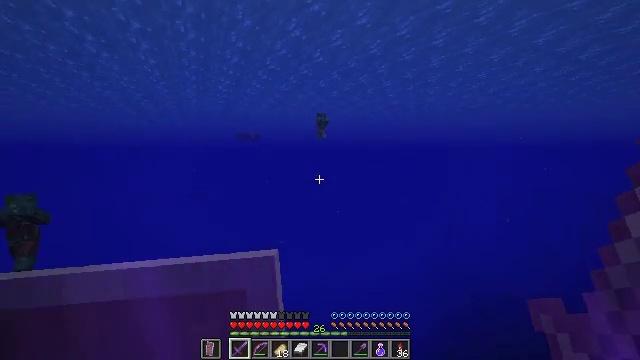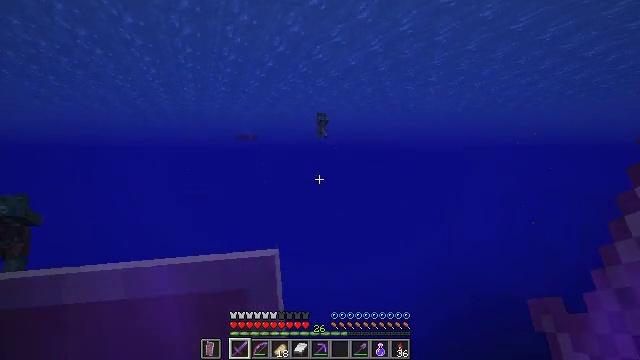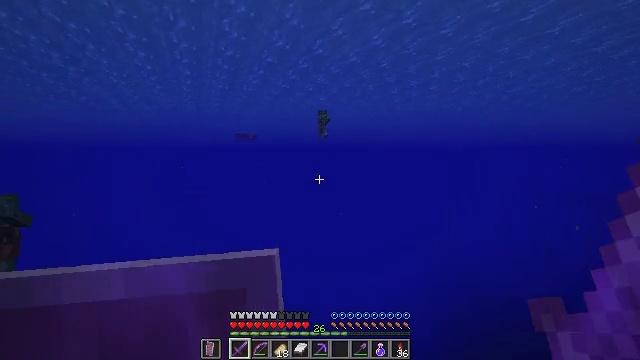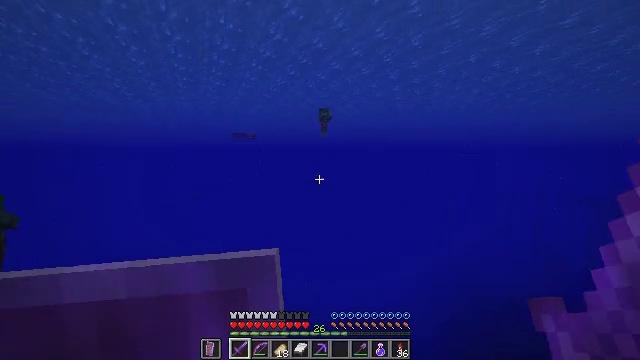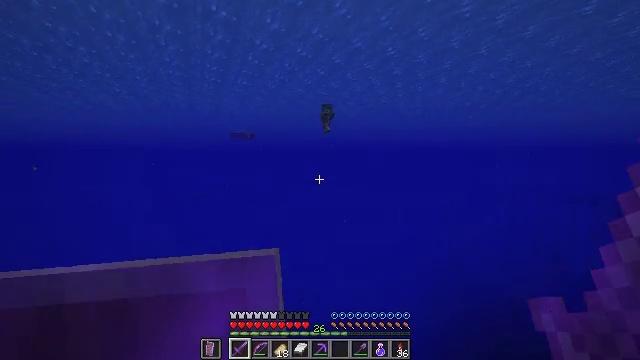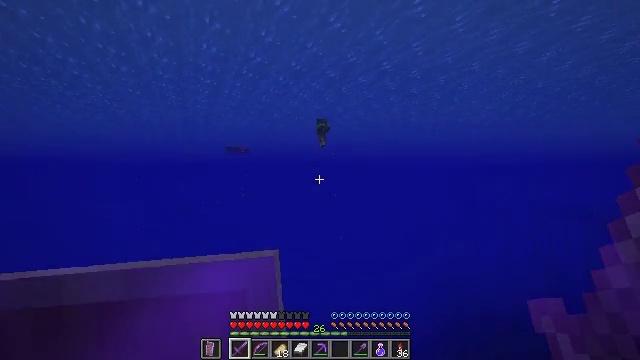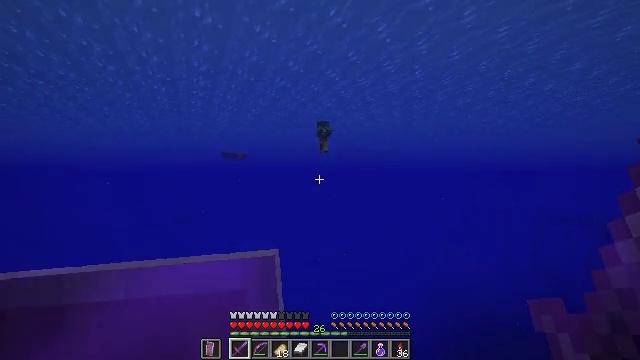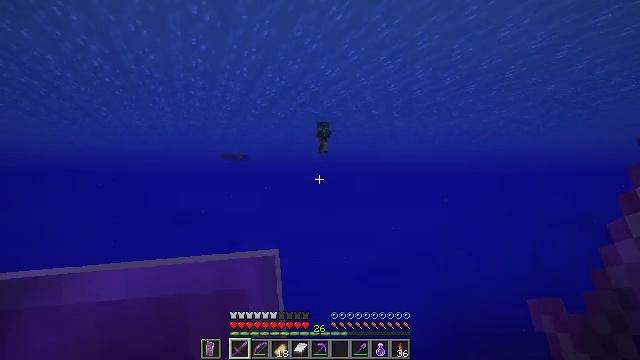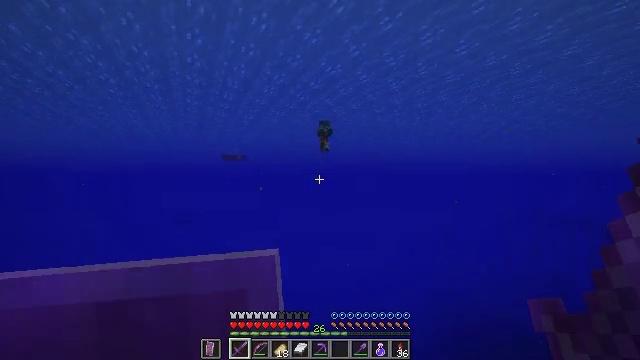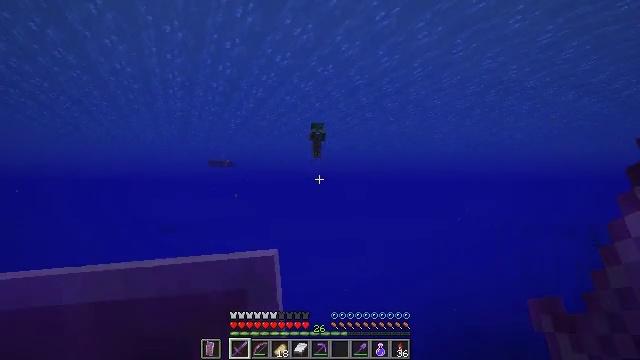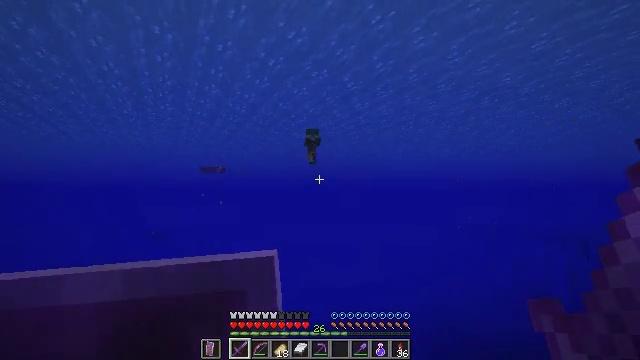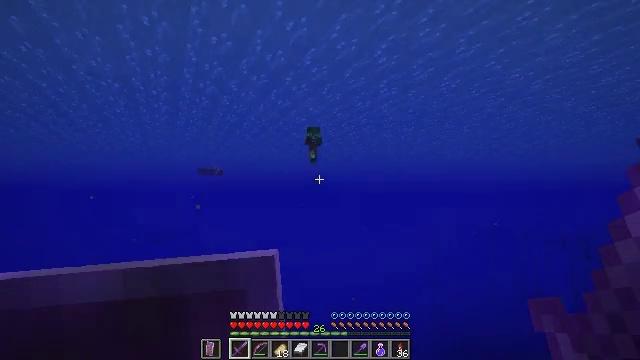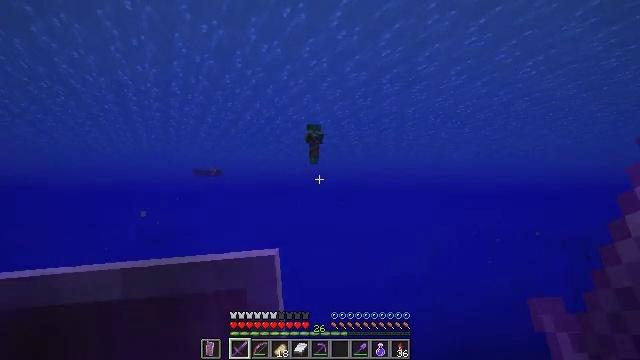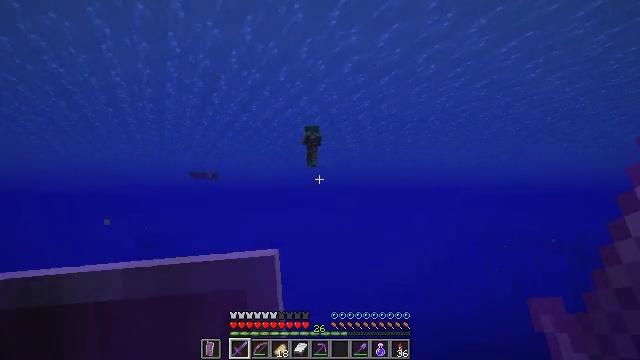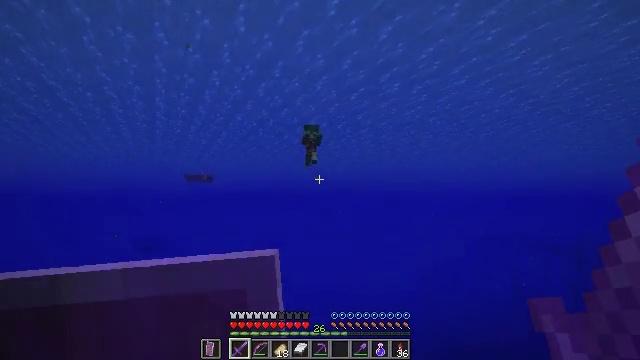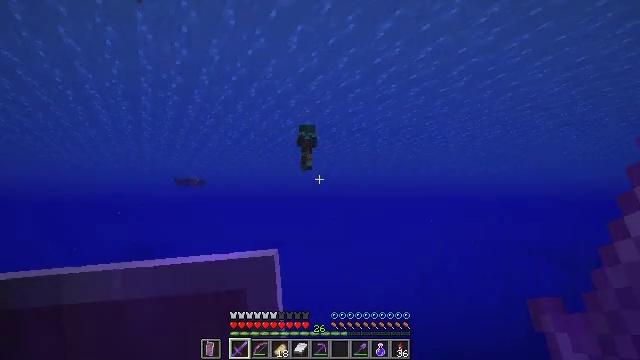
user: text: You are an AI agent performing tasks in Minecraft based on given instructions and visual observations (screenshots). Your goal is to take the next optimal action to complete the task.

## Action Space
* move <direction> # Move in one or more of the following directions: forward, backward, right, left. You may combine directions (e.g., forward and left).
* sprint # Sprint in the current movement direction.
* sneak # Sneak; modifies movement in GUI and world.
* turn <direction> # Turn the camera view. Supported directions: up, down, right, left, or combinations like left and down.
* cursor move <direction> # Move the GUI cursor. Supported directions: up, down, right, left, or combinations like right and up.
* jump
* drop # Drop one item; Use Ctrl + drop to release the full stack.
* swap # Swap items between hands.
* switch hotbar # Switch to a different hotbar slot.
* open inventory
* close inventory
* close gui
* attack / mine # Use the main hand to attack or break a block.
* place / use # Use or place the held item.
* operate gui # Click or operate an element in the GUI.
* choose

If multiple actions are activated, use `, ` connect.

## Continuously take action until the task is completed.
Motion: motion action
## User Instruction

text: Kill a drowned.
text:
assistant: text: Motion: move forward, sprint
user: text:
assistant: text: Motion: move forward, sprint
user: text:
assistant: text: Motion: move forward, sprint
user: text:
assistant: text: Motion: move forward, sprint
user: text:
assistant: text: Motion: move forward, sprint, turn right and up
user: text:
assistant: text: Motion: move forward, sprint, turn up
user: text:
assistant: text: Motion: move forward, sprint
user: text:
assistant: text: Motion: move forward, sprint
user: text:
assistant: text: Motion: move forward, sprint, turn right and up
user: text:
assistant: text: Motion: move forward, sprint, turn right and up
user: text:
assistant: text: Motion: move forward, sprint
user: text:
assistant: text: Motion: move forward, sprint
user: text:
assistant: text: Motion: move forward, sprint
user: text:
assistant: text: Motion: move forward, sprint
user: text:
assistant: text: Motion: move forward, sprint, turn right and up
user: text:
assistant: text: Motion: move forward, sprint
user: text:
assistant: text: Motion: move forward, sprint
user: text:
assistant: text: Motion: move forward, sprint
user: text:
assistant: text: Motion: move forward, sprint
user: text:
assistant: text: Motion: move forward, sprint
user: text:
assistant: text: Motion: move forward, sprint, turn up
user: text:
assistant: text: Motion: move forward, sprint
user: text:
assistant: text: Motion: move forward, sprint, turn right and up
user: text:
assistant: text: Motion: move forward, sprint, turn up
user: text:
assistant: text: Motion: move forward, sprint, turn right and up
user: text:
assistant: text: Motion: move forward, sprint, turn up
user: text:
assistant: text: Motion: move forward, sprint, turn up
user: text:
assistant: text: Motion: move forward, sprint, turn right and up
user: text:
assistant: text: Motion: move forward, sprint, turn right and up
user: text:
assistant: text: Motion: move forward, sprint, turn up, attack / mine